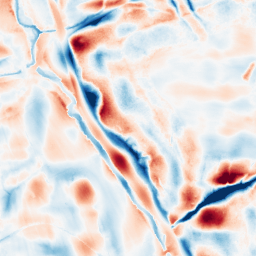
Category: wavelet
Decomposition family: wavelet_biorthogonal
Decomposition parameters: wavelet: bior4.4
level: 5
Upsampling method: bicubic
Upsampling parameters: scale: 2
Upsampling scale: 2